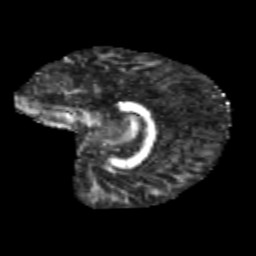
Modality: FA
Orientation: sagittal
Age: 10
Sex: male
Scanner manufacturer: siemens
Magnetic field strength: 3 T
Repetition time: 3.8 s
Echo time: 0.07 s